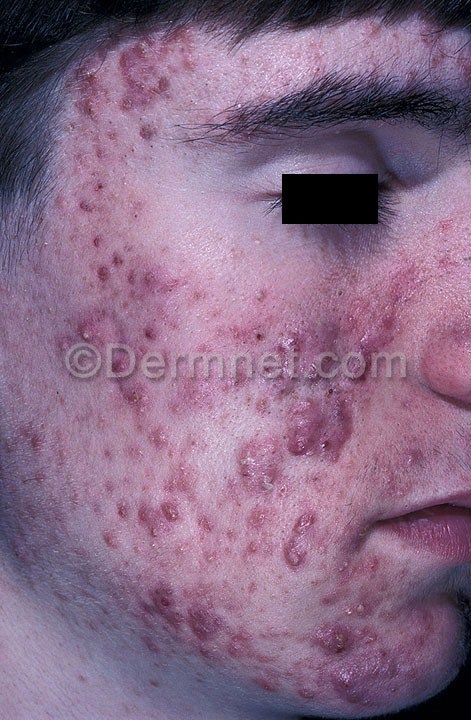
Disease: Acne and Rosacea Photos